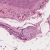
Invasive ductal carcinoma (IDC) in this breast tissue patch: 0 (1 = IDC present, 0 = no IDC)